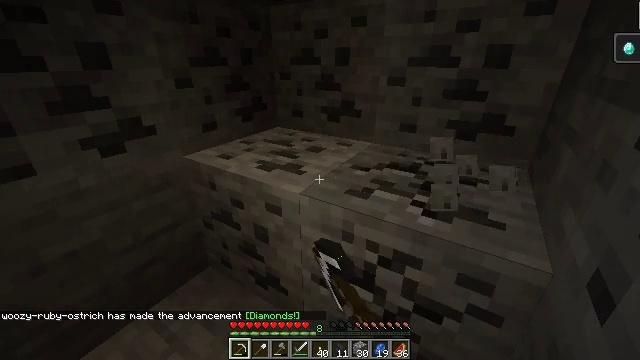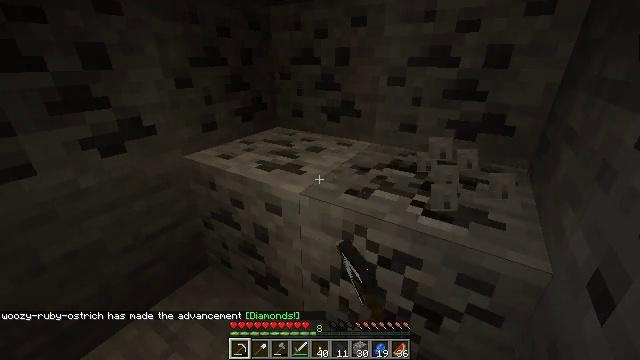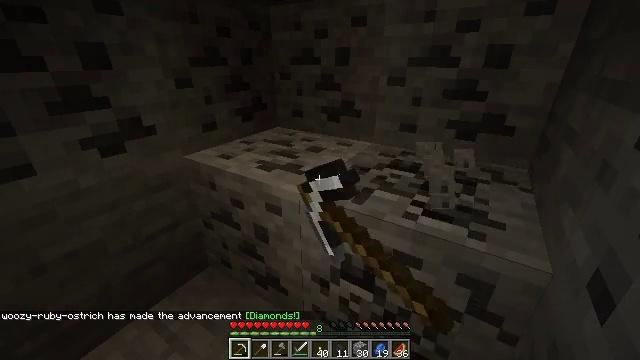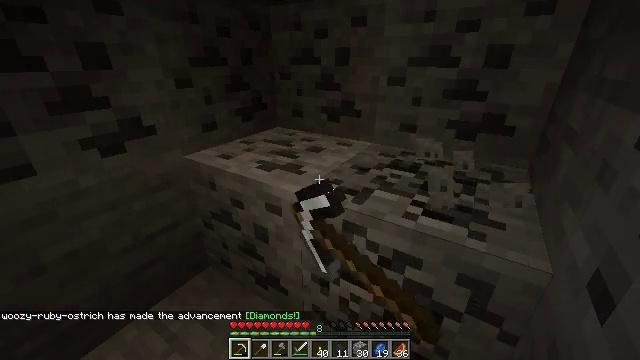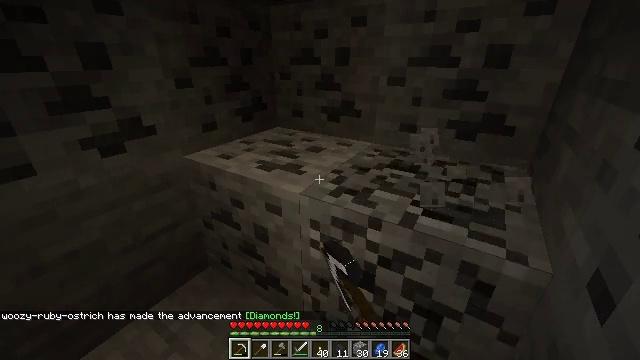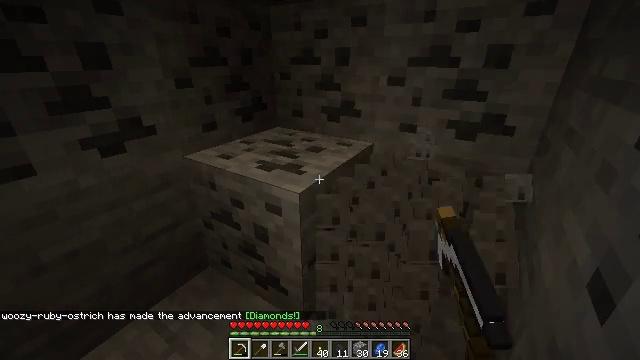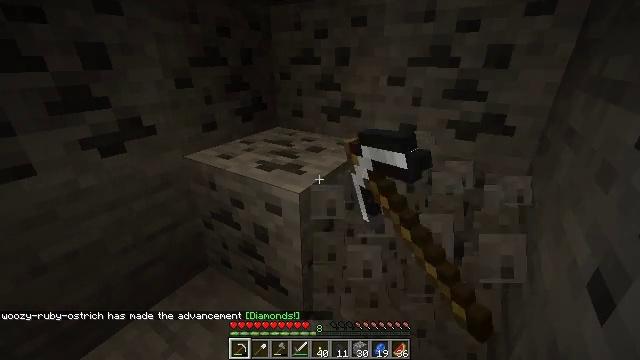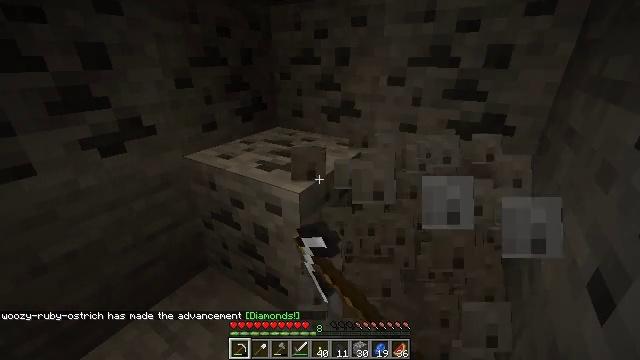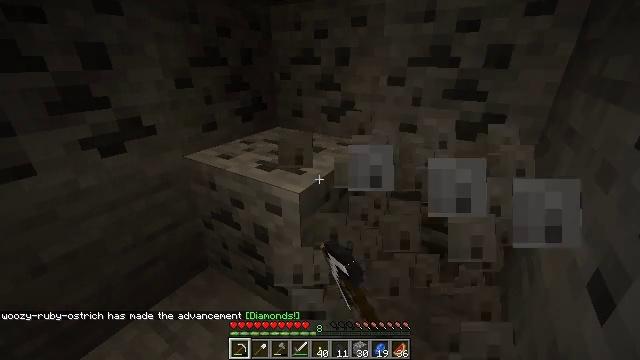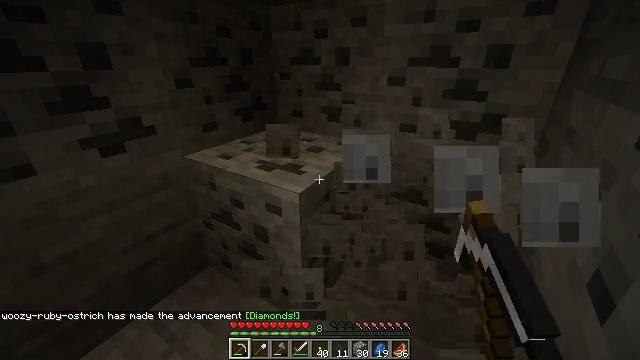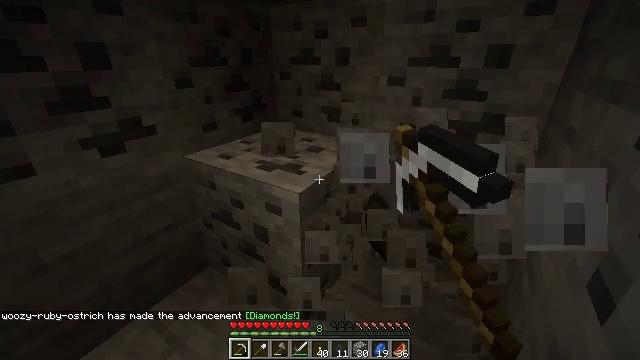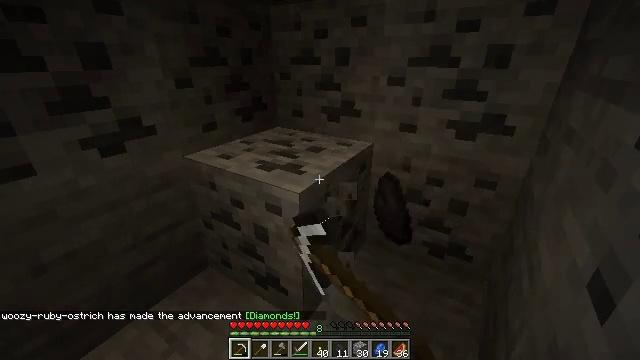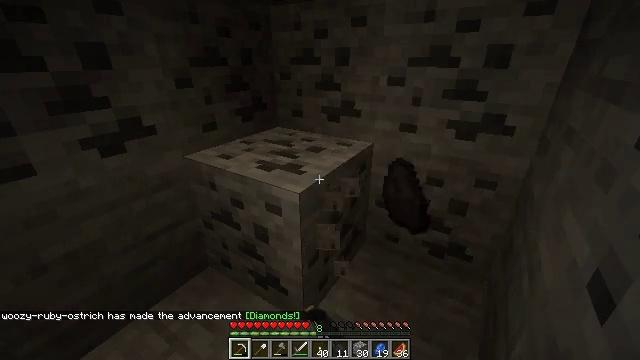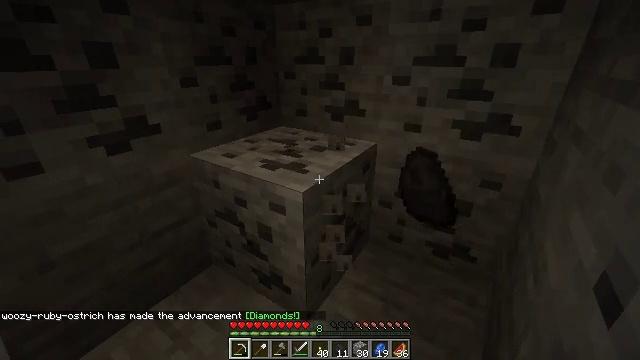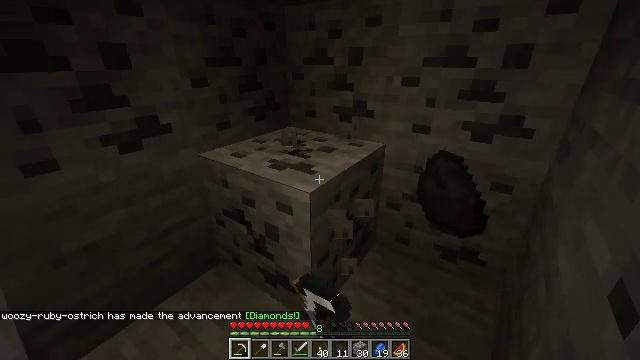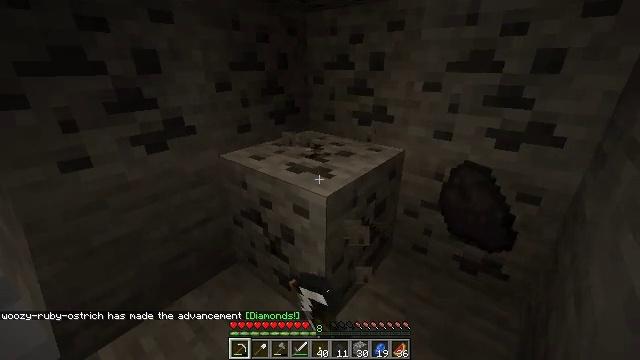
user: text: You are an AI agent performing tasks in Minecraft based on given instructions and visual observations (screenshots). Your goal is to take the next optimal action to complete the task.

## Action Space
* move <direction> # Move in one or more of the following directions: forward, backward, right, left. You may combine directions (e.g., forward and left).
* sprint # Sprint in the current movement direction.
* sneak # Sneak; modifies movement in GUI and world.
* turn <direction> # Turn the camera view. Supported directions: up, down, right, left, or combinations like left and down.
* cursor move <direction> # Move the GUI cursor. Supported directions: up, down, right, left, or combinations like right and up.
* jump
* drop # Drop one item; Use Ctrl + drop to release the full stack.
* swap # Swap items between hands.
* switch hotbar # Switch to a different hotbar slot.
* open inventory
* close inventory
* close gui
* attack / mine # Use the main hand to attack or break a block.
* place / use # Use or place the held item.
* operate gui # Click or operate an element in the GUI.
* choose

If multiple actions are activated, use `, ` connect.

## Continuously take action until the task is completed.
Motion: motion action
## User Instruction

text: Extract coal from the ore block.
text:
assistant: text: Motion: attack / mine
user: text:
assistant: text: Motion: attack / mine
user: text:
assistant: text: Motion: attack / mine
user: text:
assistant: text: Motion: attack / mine
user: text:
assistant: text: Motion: attack / mine
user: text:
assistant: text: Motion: attack / mine
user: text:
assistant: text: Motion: attack / mine
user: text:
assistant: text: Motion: attack / mine
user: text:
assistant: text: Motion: attack / mine
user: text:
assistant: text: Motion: attack / mine
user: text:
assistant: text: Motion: attack / mine
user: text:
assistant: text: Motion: attack / mine
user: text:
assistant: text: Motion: attack / mine
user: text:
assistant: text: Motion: turn left, attack / mine
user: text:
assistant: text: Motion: turn left, attack / mine
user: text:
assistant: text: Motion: attack / mine
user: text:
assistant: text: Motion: attack / mine
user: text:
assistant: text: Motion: attack / mine
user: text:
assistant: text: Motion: attack / mine
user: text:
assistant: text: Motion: attack / mine
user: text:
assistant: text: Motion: attack / mine
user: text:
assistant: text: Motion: attack / mine
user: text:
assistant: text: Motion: attack / mine
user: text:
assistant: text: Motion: turn left, attack / mine
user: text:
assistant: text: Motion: turn left, attack / mine
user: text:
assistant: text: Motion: attack / mine
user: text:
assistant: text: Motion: attack / mine
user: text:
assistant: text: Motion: attack / mine
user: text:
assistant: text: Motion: attack / mine
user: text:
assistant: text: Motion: attack / mine